Field crop: maize
Growth stage: 2
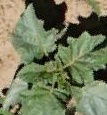
Species: datura